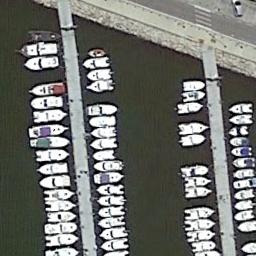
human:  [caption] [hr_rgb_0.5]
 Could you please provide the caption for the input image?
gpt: Many yachts are neatly arranged on the sea side of the harbor .

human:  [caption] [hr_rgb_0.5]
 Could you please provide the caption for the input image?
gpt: There are many ships of different shapes and sizes in the harbor .

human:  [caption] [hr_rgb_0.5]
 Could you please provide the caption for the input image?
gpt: The harbor has lots of neatly docked boats and the color of the waters is dark green .

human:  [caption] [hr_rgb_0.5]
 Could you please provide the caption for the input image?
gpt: There are more ships in the middle of the harbor .

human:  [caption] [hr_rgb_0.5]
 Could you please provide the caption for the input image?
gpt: There are many ships docked neatly at the harbor .